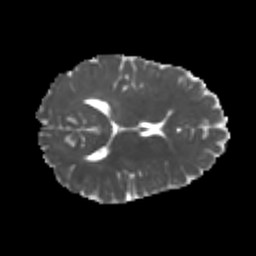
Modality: MD
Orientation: axial
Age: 20
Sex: female
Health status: healthy
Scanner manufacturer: philips
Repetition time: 7.386 s
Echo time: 0.08599 s